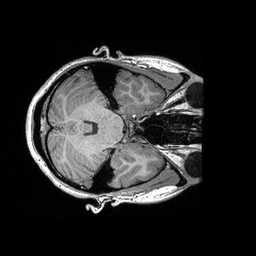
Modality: T1w
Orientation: axial
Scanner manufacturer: siemens
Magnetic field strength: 3 T
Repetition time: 2.3 s
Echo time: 0.00298 s